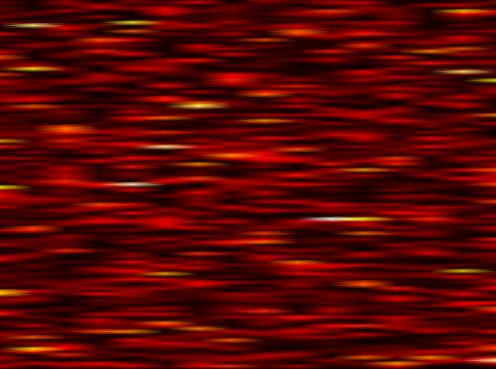
Label: FOFDM